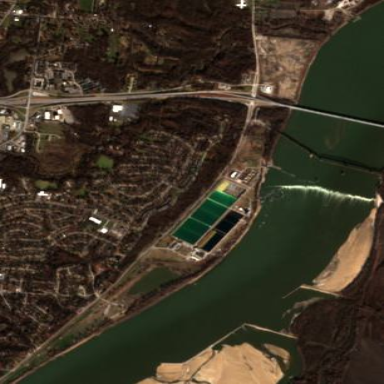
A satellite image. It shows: Man-made water works facility.